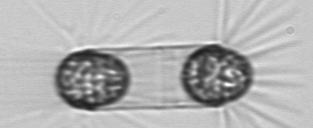
Label: Corethron_hystrix